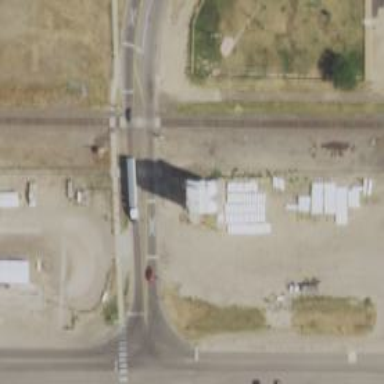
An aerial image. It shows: Level crossing with lights at railway intersection.